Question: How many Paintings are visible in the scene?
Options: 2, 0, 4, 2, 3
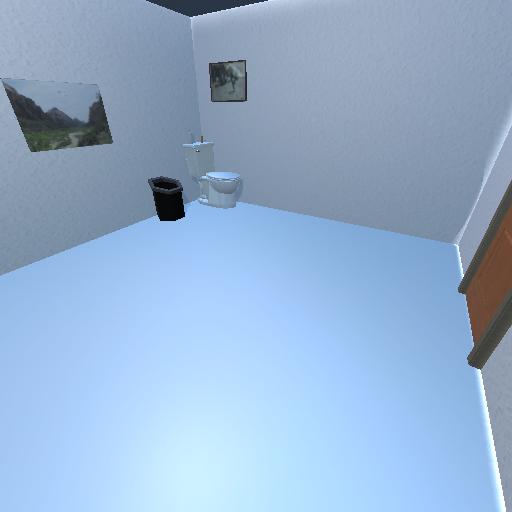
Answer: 2